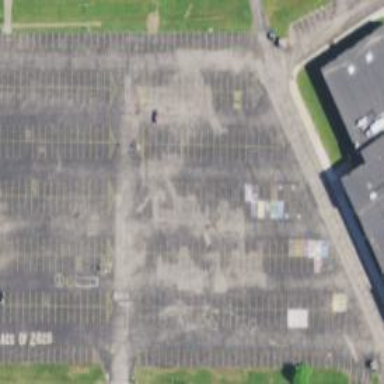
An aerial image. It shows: Parking area with surface.